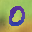
Label: 0